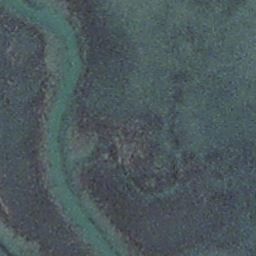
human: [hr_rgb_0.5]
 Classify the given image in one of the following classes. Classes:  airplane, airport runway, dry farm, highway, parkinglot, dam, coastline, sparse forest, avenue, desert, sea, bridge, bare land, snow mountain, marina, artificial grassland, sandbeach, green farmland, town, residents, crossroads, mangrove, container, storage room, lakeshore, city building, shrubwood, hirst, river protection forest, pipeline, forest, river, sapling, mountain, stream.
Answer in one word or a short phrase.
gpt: stream